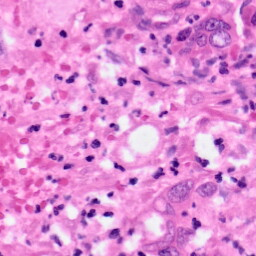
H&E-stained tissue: Pancreatic